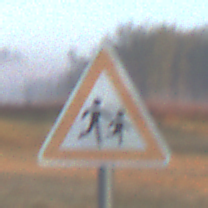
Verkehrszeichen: KinderLinks
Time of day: Dawn
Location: Outdoor (Nature)
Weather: Clear
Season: NotSpecified
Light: Natural